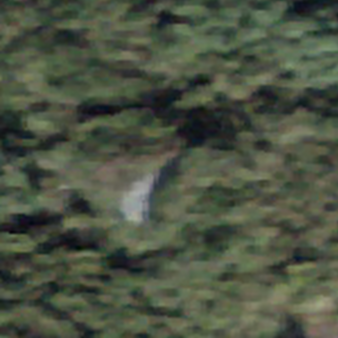
Label: other